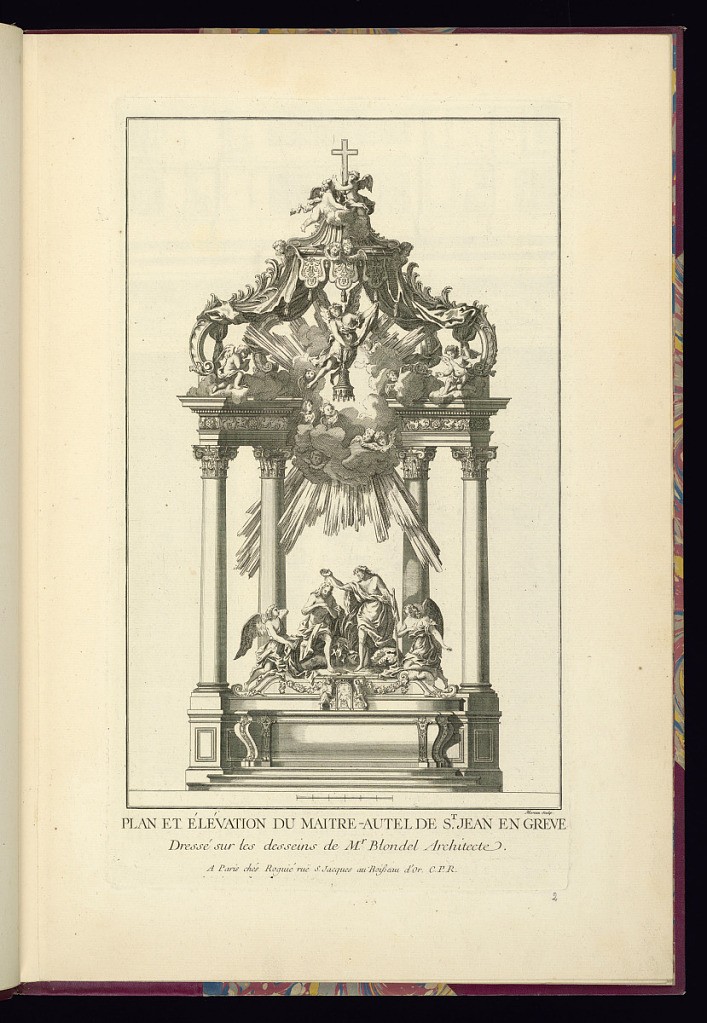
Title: PLAN ET ÉLÉVATION DU MAITRE-AUTEL DE ST.JEAN EN GREVE
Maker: Jacques-François Blondel, French, 1705–1774
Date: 1713-1774
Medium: Engraving on laid paper
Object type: Print
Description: Design of an altar with a figurative group with Christ being baptised by John the Baptist surrounded by angels, and below a baldachin with putti, radiating lights, and clouds. The plate is signed.